Interaction volume radius: 5 \u00c5
Interaction volume height: 25 \u00c5
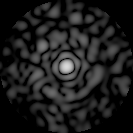
Disorder parameter: 0.8549